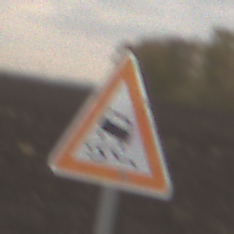
Verkehrszeichen: SchleuderOderRutschgefahr
Umgebung: Outdoor, Nature
Tageszeit: MorningAfternoon
Wetter: Overcast
Licht: Natural
Jahreszeit: NotSpecified
Kontrast: LowContrast